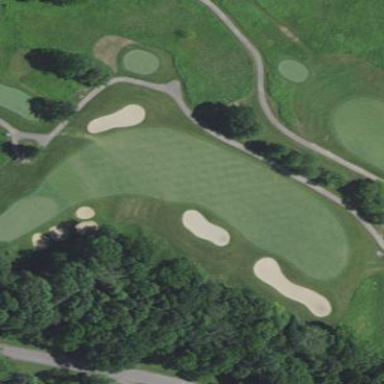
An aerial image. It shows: Rough grassy area used for golf.